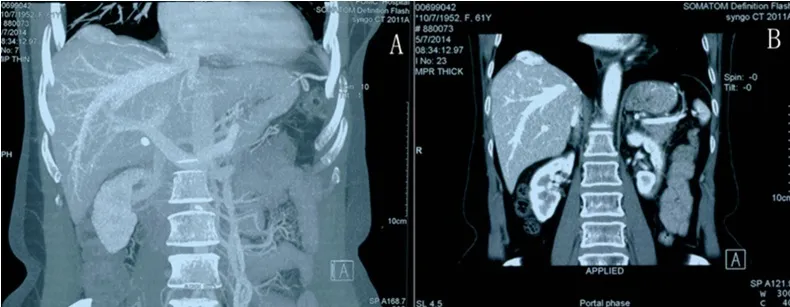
Computed tomography shows an arched lesion on the top of the liver.
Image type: radiology (ct)